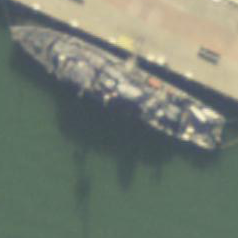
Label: destroyer